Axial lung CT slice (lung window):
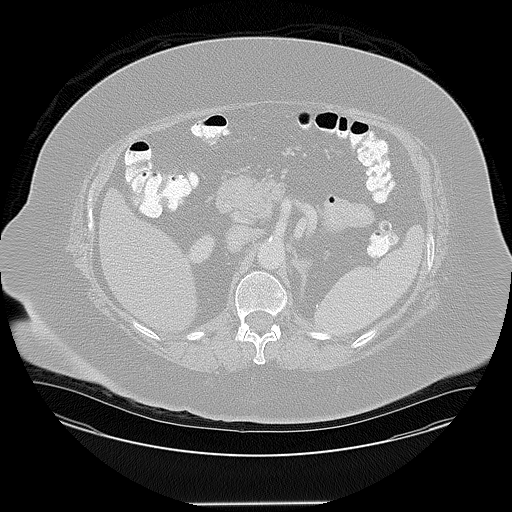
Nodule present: no